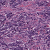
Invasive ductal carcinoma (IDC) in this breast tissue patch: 1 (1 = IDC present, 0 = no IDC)